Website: apple
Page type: payment
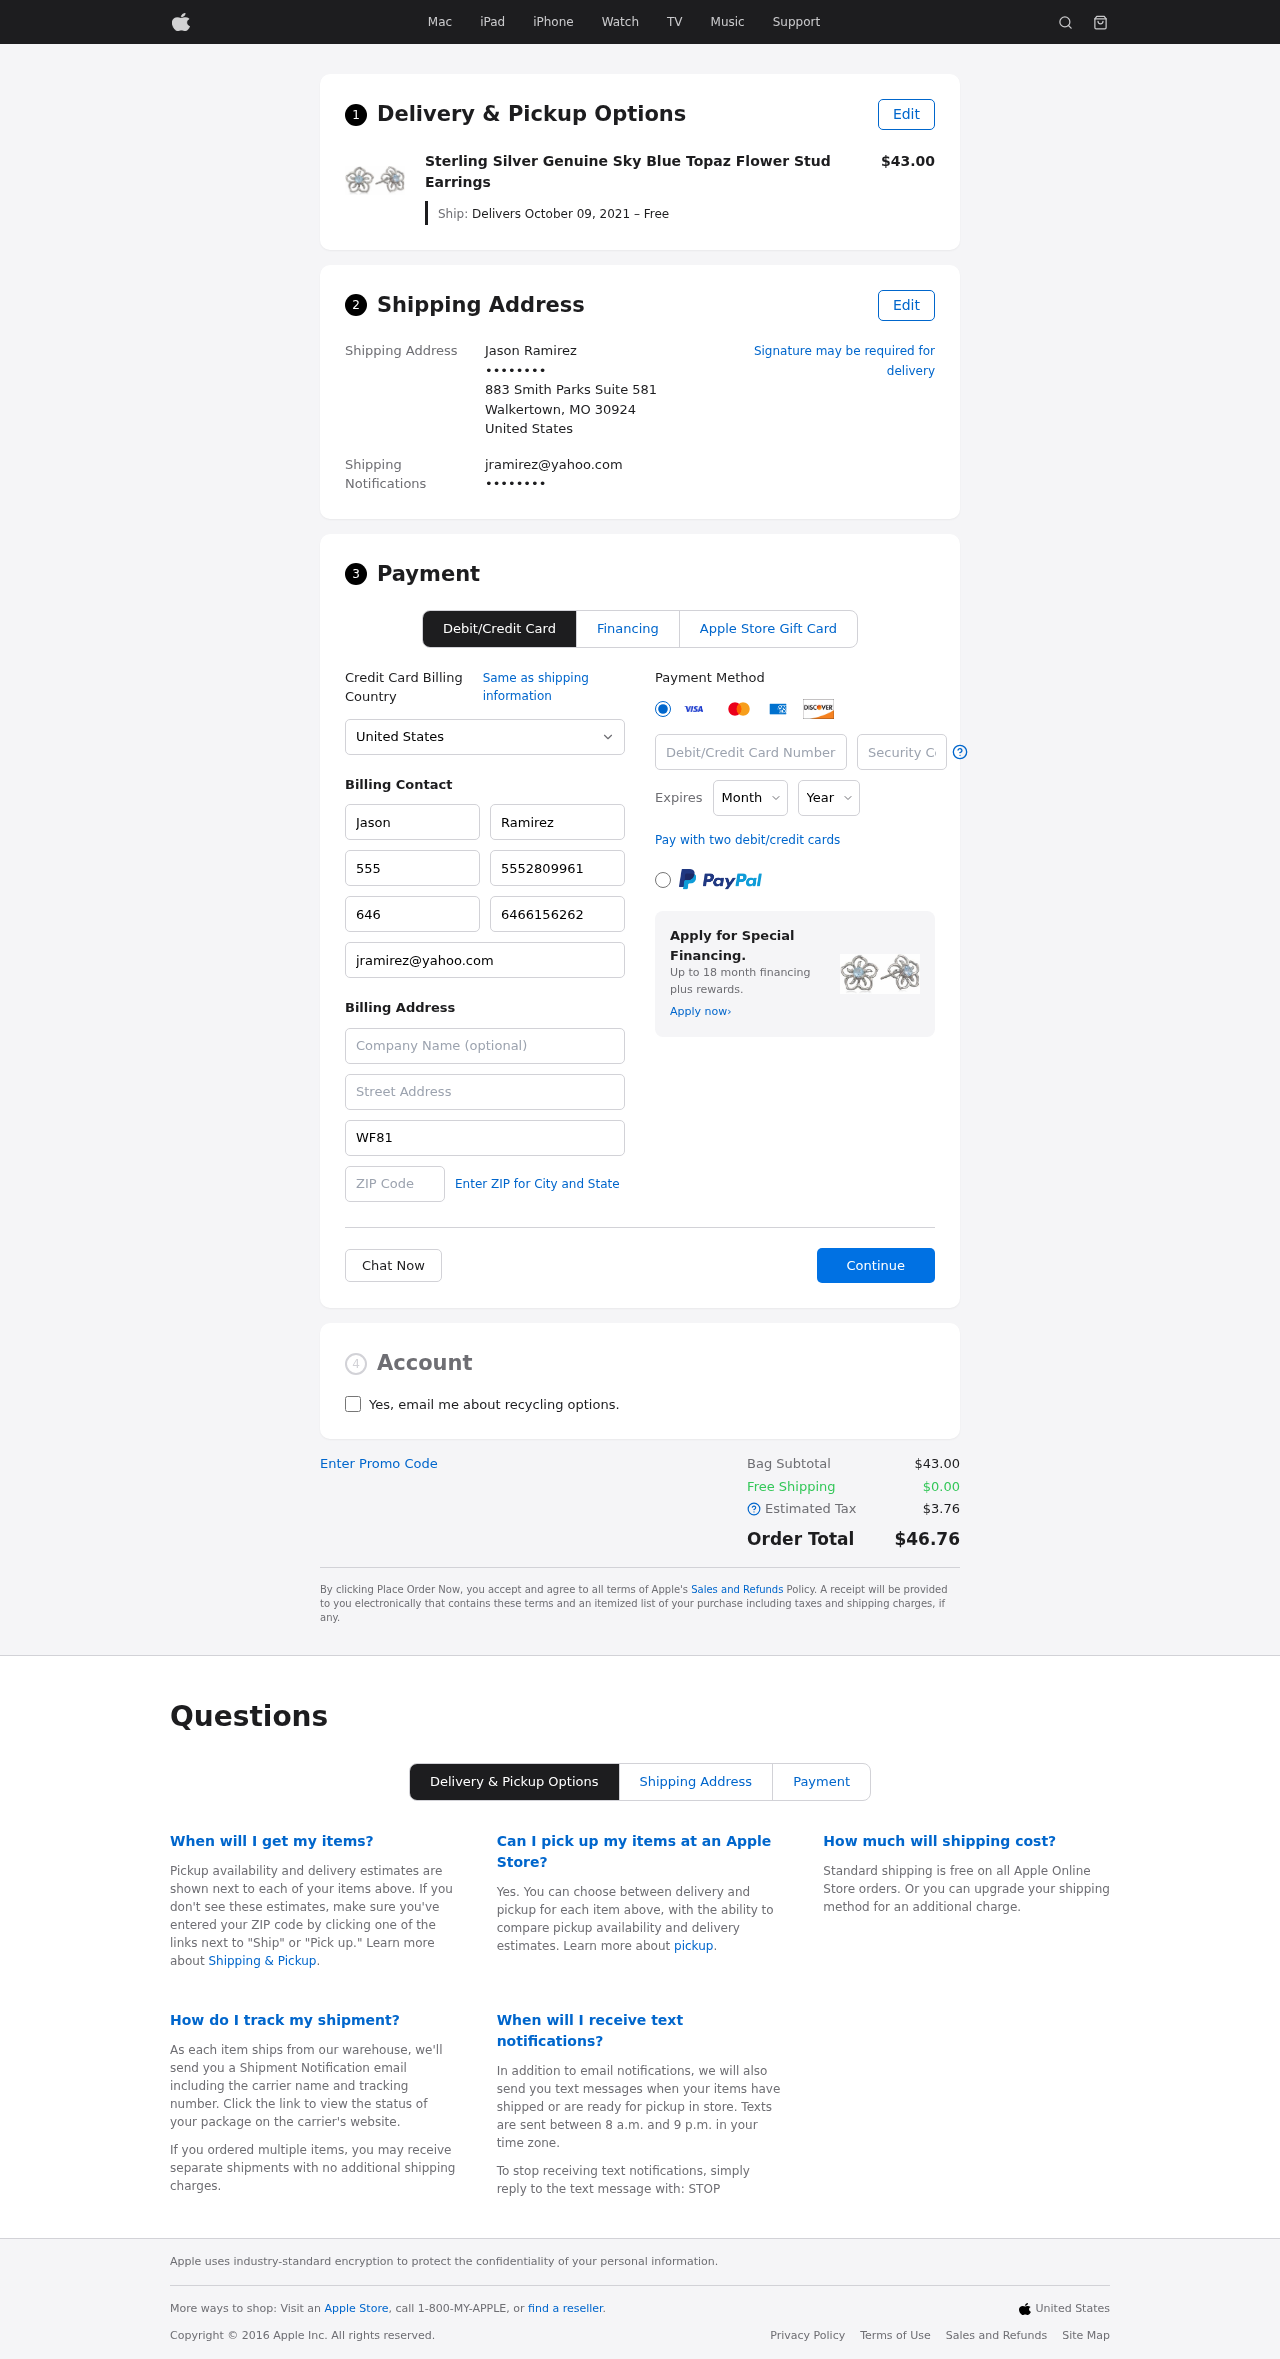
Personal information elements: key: PII_CARD_CVV
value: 861
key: PII_CARD_EXPIRY_MONTH
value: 04
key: PII_CARD_EXPIRY_YEAR
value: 27
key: PII_CARD_NUMBER
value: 6011 9785 7585 1267
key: PII_CITY_STATE_ZIP
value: Walkertown, MO 30924
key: PII_COUNTRY
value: United States
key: PII_EMAIL
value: jramirez@yahoo.com
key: PII_EMAIL2
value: jramirez@yahoo.com
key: PII_FIRSTNAME
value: Jason
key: PII_FULLNAME
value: Jason Ramirez
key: PII_LASTNAME
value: Ramirez
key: PII_PHONE3
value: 5552809961
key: PII_PHONE_ALT
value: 6466156262
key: PII_PHONE_ALT_AREA
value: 646
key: PII_PHONE_AREA
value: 555
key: PII_SECURITY_CODE
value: WF81
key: PII_STREET
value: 883 Smith Parks Suite 581
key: PII_PHONE
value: ••••••••
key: PII_PHONE2
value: ••••••••
Product elements: key: PRODUCT1_NAME
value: Sterling Silver Genuine Sky Blue Topaz Flower Stud Earrings
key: PRODUCT1_PRICE
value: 43
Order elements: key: ORDER_DELIVERY_DATE
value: Delivers October 09, 2021 – Free
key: ORDER_SUBTOTAL
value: $43.00
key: ORDER_SHIPPING_COST
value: $0.00
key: ORDER_TAX
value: $3.76
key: ORDER_TOTAL
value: $46.76